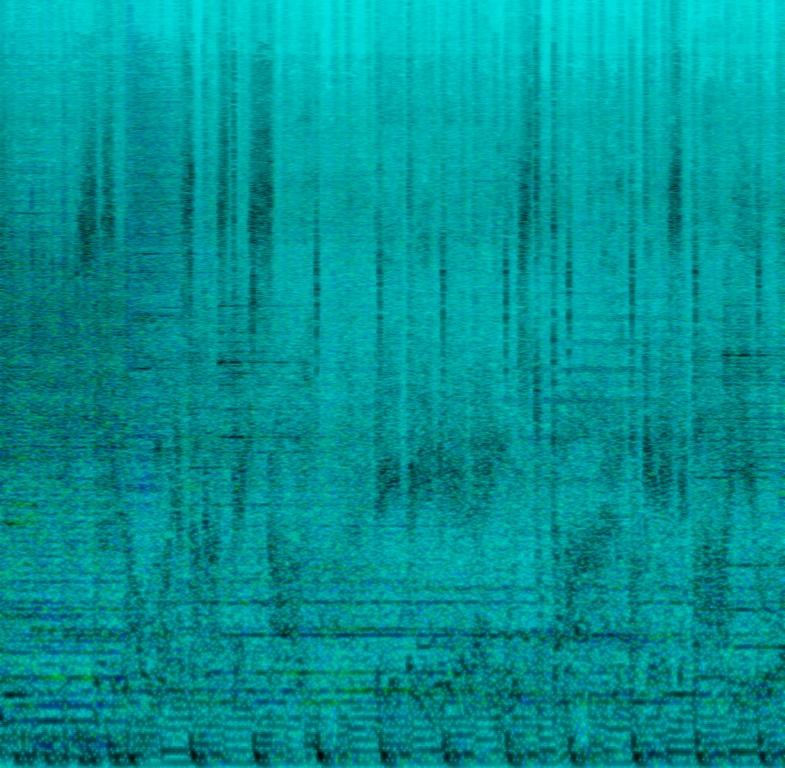
Heavy, dark music featuring a gruff male vocalist rapping in a growl with group vocals. There are distorted guitars and bass while drums play a beat on the low toms, backbeat on the snare and four on the floor kick pattern. The genre is rap metal.